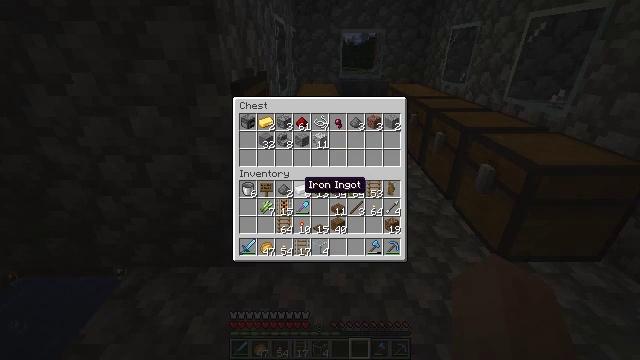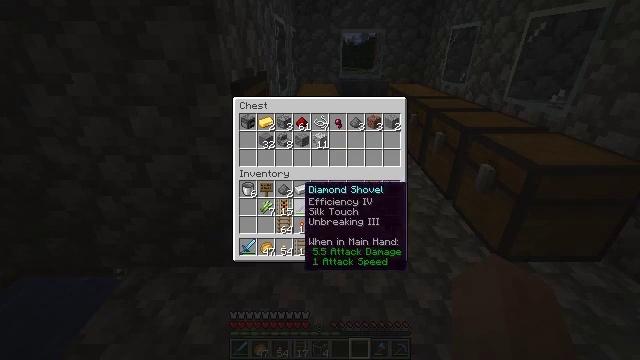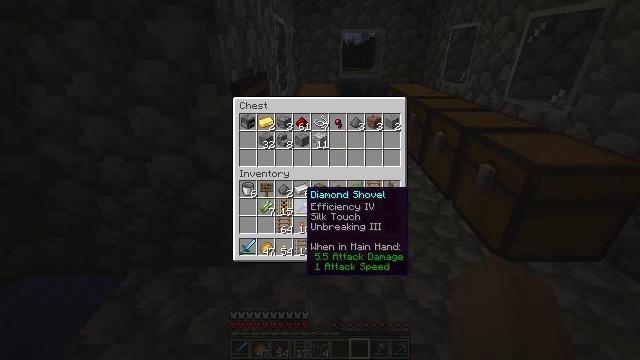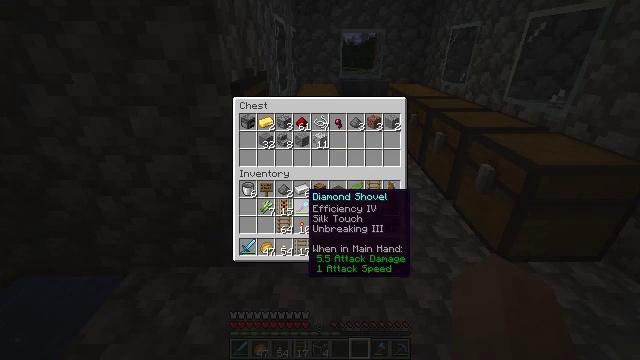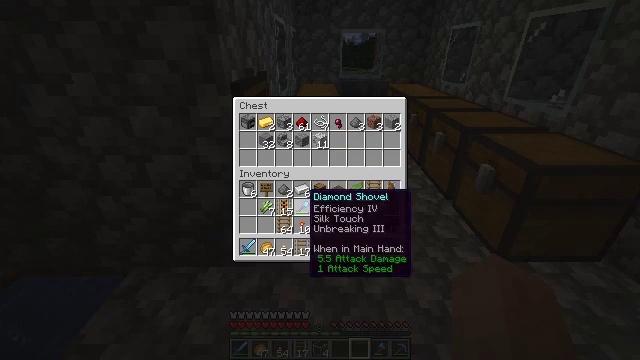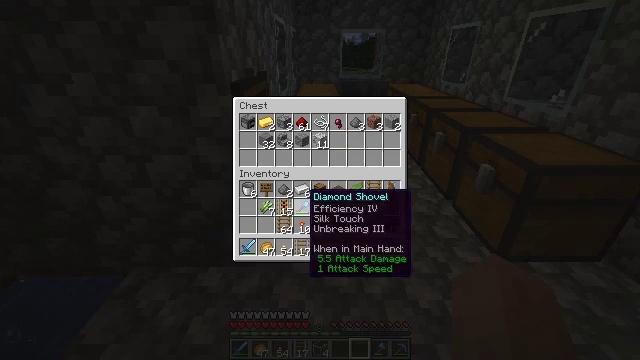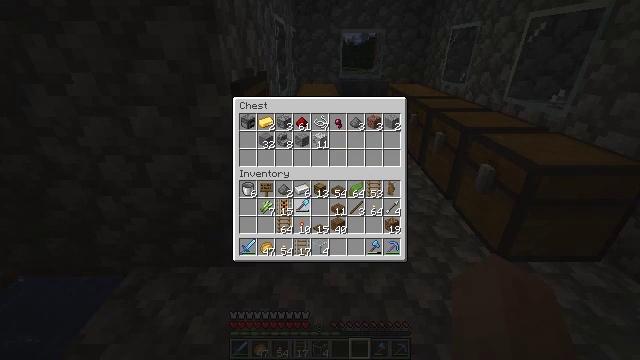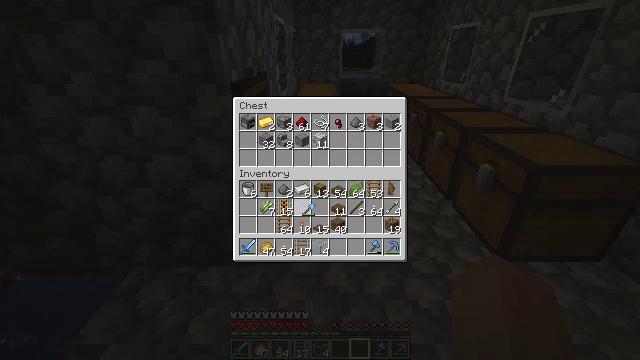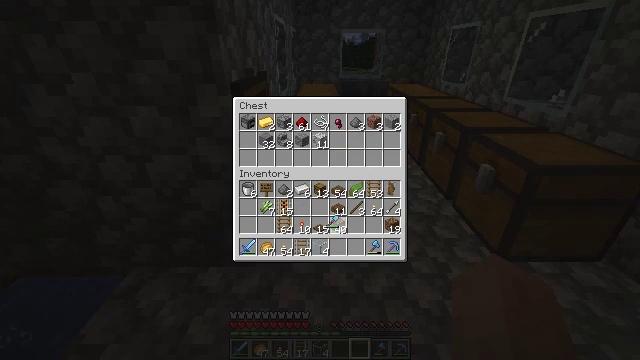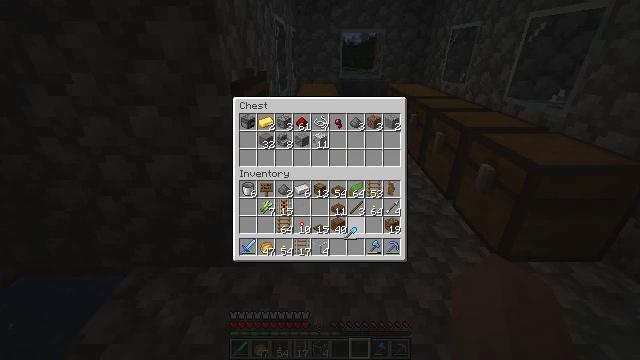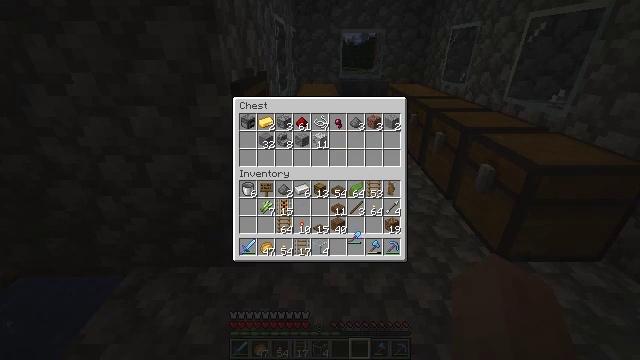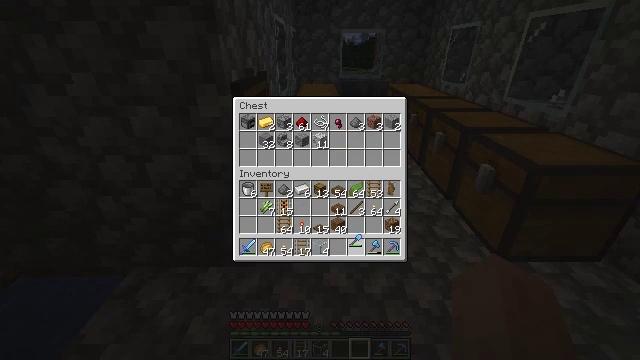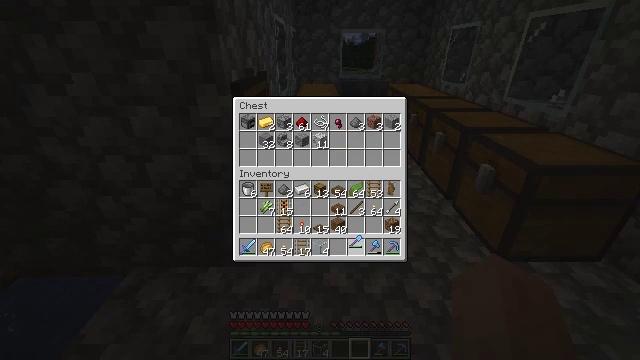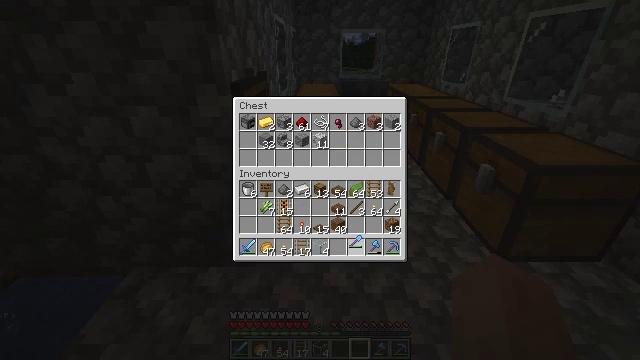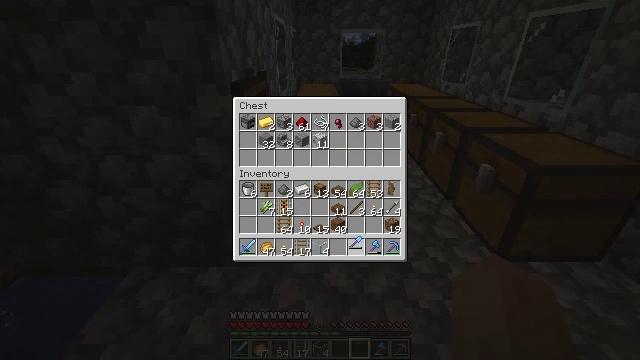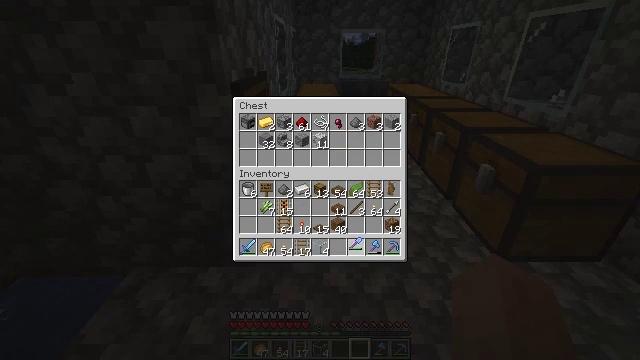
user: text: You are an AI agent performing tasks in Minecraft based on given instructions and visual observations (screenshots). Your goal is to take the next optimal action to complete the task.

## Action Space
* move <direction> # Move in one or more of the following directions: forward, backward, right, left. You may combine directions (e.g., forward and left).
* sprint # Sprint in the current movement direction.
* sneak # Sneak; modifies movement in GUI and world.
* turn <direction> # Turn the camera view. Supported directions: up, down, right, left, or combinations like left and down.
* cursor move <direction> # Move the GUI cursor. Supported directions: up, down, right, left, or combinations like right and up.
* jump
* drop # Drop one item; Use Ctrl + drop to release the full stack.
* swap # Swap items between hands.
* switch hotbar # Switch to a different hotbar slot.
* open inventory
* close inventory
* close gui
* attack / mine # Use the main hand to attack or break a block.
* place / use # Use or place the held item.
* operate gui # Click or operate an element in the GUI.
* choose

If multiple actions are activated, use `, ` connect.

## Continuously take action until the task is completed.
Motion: motion action
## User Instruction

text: Drop a spruce sign.
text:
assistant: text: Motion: no_op
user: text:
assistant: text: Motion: no_op
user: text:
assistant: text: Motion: no_op
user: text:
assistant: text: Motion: no_op
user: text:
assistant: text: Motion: no_op
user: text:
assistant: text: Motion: operate gui
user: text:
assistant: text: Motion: operate gui
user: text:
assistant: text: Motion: cursor move right and down
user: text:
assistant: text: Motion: cursor move right and down
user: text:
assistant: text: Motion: no_op
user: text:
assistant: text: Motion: no_op
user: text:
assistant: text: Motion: no_op
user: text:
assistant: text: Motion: no_op
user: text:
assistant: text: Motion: no_op
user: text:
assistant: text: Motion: operate gui
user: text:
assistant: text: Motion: operate gui
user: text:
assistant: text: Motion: operate gui
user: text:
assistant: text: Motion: no_op
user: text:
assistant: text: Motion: no_op
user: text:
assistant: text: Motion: no_op
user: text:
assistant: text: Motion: cursor move left
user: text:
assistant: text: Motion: cursor move left
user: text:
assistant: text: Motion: cursor move left
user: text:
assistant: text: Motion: cursor move left
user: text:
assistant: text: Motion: cursor move left
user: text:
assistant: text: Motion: no_op
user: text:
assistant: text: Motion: no_op
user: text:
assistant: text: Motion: no_op
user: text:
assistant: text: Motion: operate gui
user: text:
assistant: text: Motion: operate gui